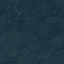
Label: Forest